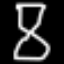
Label: hourglass